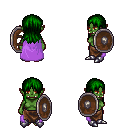
a pixel art fantasy rpg character, female body template, orc, green skin, lavender cape, robe skirt, green unkempt hairstyle, metal boots, shield, four views (front, back, left, right), 2x2 character sprite sheet, small pixel art, hard edges, no anti-aliasing